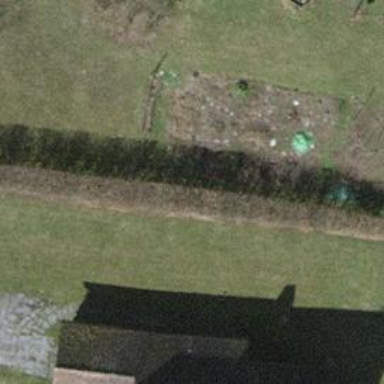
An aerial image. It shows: Hedge barrier.